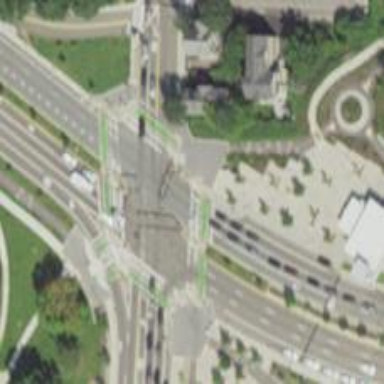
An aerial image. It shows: Traffic island located on footway.